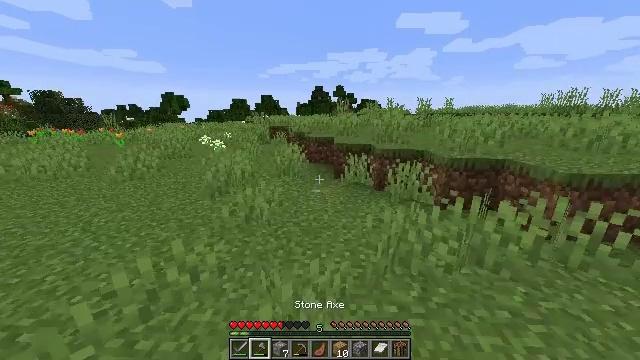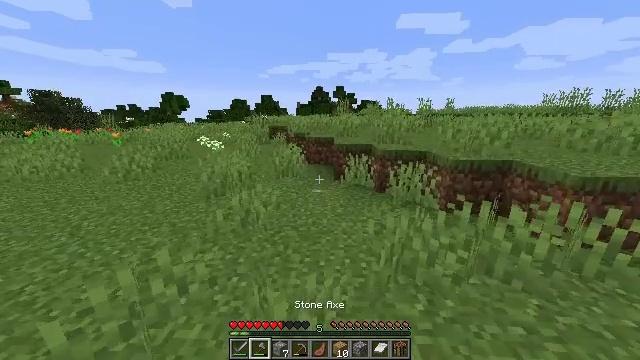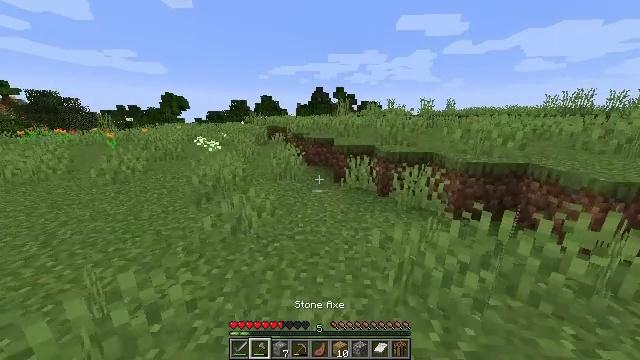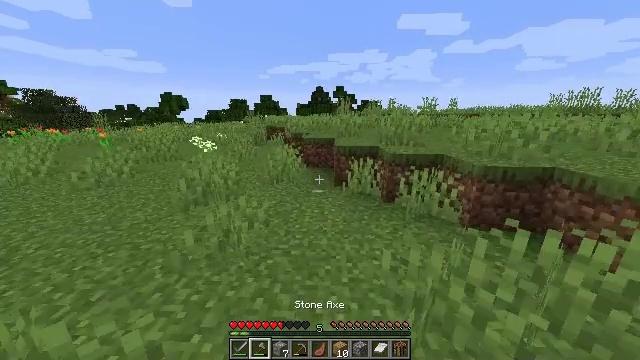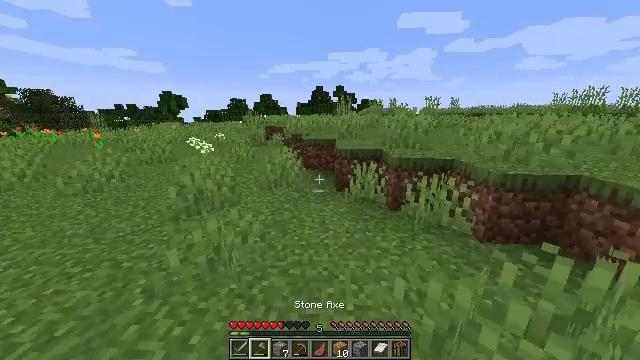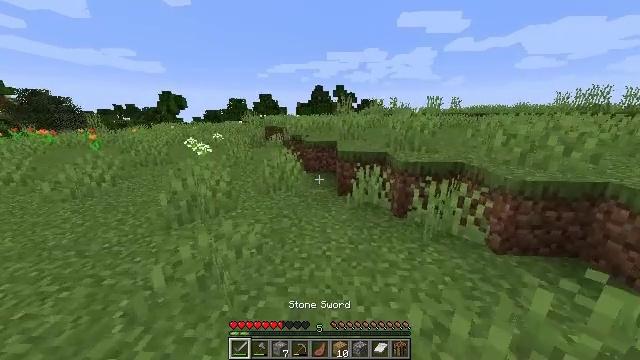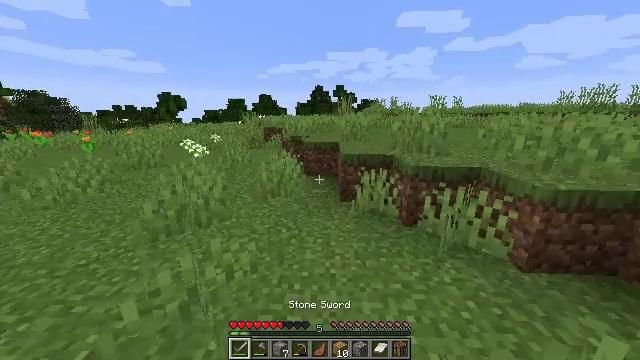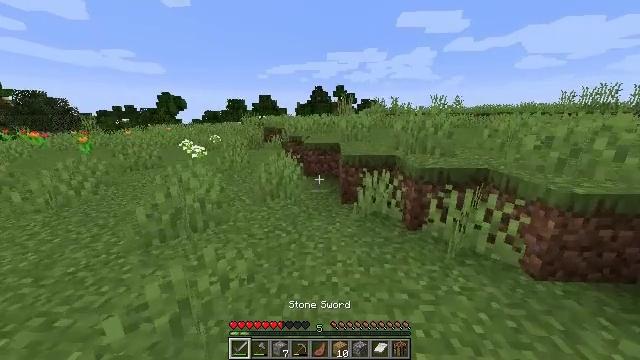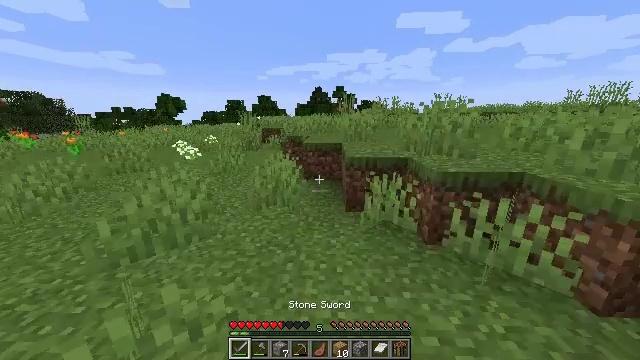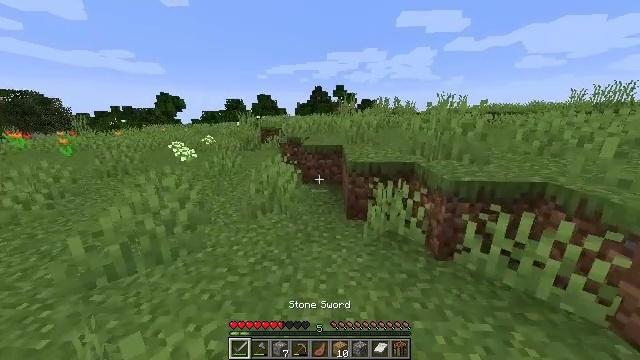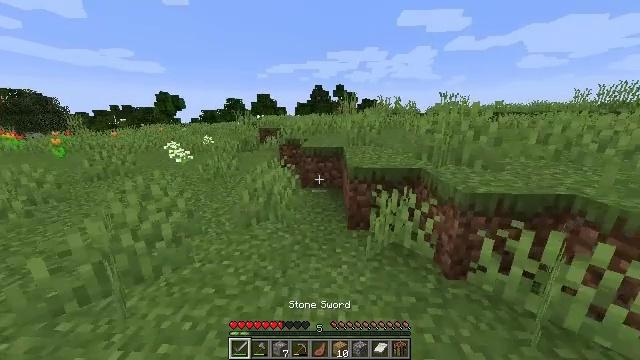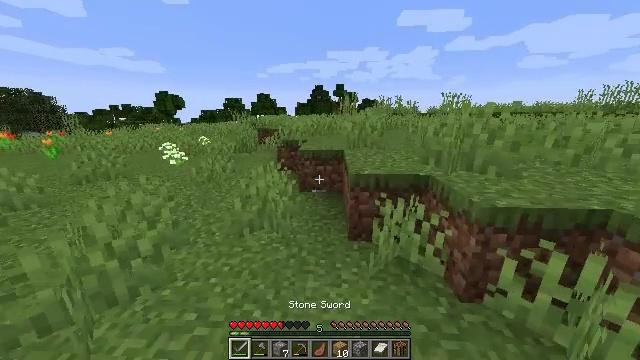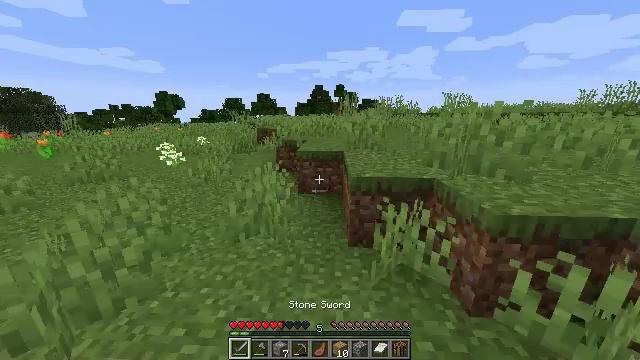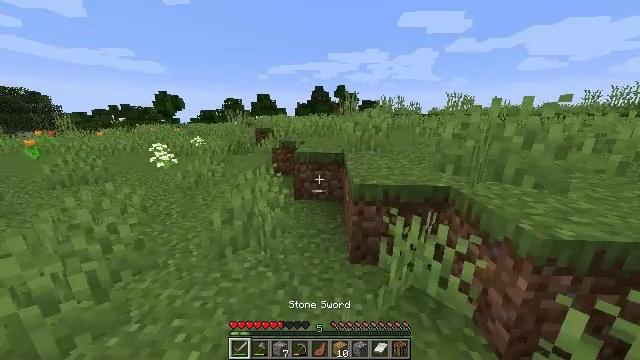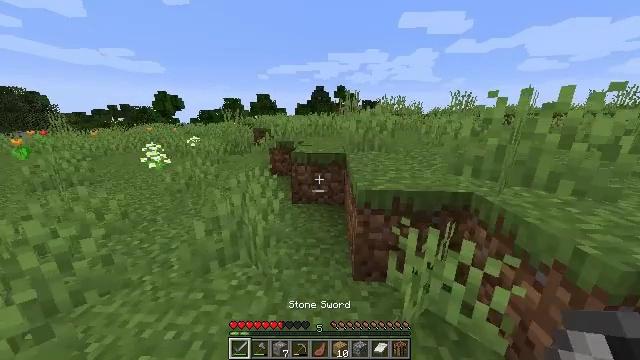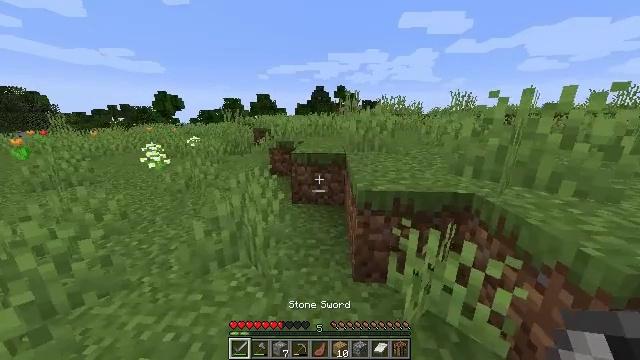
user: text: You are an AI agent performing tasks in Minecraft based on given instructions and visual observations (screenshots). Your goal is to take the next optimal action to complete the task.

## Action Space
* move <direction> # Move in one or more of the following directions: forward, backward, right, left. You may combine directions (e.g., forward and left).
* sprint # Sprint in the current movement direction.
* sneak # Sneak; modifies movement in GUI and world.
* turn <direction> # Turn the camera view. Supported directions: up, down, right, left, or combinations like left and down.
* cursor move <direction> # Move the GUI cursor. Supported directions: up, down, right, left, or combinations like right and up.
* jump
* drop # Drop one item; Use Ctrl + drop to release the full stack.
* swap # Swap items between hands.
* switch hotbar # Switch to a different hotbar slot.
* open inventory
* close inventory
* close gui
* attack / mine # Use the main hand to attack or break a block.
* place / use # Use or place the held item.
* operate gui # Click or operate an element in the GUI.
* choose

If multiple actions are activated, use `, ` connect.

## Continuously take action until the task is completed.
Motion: motion action
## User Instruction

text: Harvest the rose bush for its flowers.
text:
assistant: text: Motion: move forward, sprint
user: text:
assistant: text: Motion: move forward, sprint
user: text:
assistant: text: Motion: move forward, sprint
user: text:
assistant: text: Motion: move forward, sprint
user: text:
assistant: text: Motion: move forward, sprint
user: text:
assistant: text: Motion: move forward, sprint
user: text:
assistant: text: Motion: move forward, sprint
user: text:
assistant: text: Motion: move forward, sprint
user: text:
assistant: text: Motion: move forward, sprint
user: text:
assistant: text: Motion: move forward, sprint
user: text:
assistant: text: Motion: move forward, sprint
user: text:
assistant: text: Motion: move forward, sprint
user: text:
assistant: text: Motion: move forward, sprint
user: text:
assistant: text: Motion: move forward, sprint
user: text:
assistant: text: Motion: move forward, sprint
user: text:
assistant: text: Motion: move forward, sprint
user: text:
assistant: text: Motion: move forward, sprint
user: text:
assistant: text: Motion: move forward, sprint, turn right
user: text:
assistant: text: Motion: move forward, sprint, turn right, jump
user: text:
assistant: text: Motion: move forward, sprint, turn right, jump
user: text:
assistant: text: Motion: move forward, sprint, turn right, jump
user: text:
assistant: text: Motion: move forward, sprint, turn right, jump
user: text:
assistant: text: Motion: move forward, sprint, turn right, jump
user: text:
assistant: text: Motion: move forward, sprint, turn right, jump
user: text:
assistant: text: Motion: move forward, sprint, turn right
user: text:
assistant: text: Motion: move forward, sprint, turn right
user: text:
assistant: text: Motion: move forward, sprint, turn right
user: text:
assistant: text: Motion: move forward, sprint
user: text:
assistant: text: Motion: move forward, sprint
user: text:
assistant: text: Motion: move forward, sprint